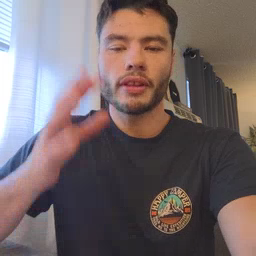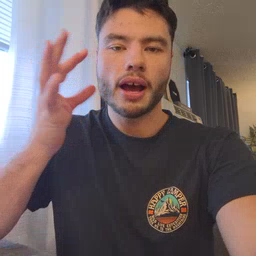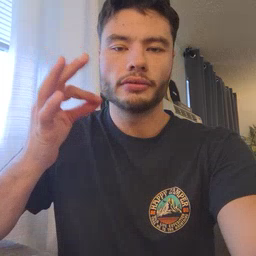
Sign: cat